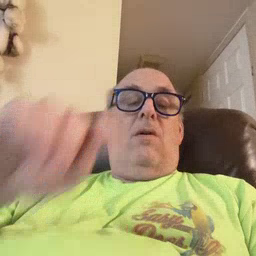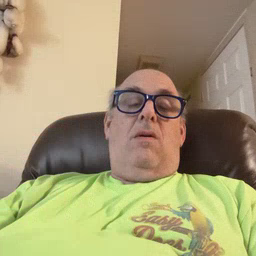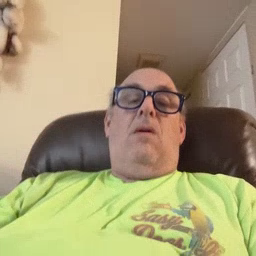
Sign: hair